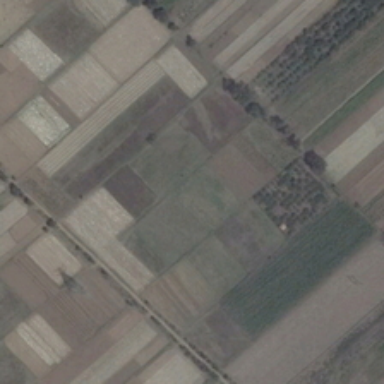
Several pieces of farmlands are together .